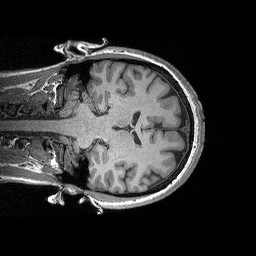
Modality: T1w
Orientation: coronal
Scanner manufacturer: siemens
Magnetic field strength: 3 T
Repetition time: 2.3 s
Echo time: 0.00298 s